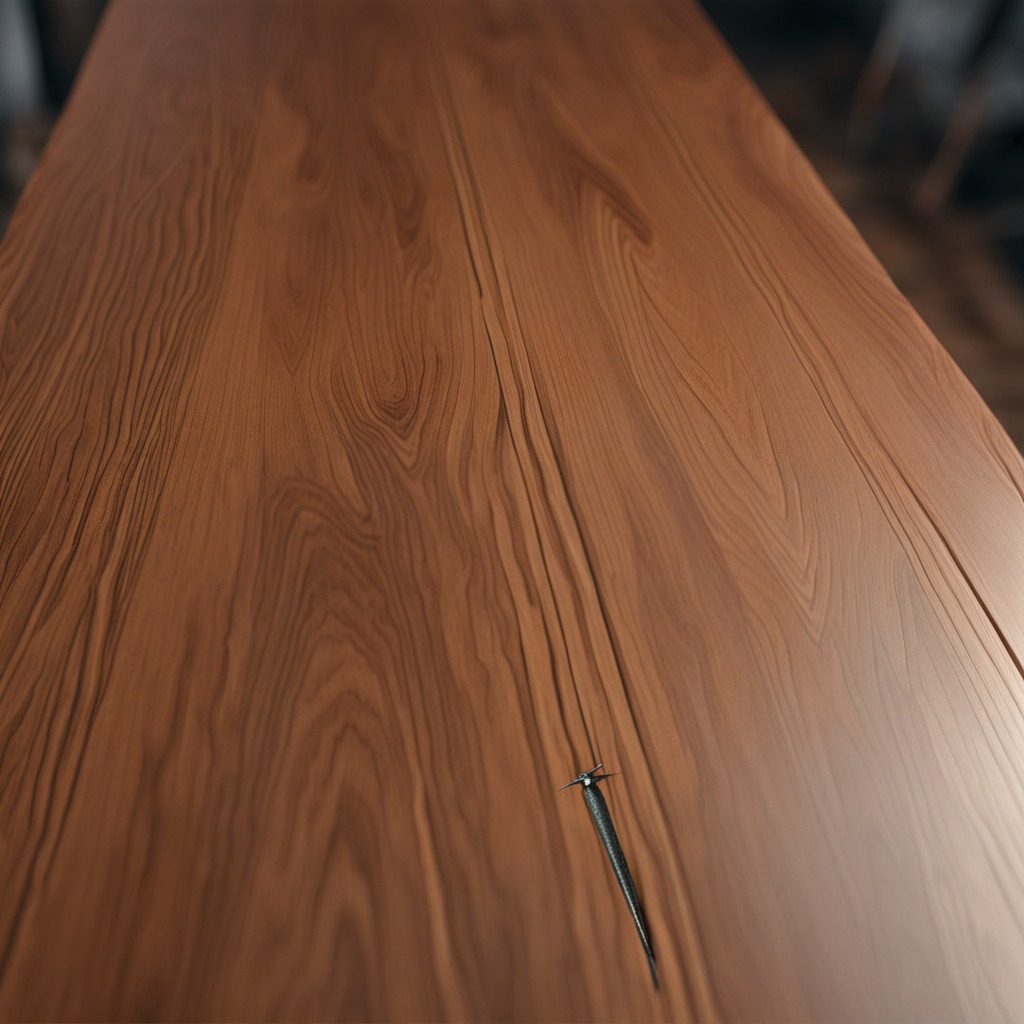
A nail lying on a wooden table in a carpentry studio rich wood textures side lighting